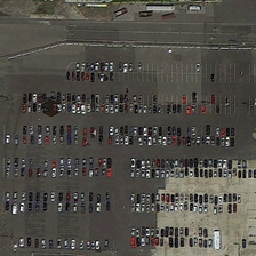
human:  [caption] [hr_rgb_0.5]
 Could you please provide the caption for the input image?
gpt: This is parking lot and many cars.

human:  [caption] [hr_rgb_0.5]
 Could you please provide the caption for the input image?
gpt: This is a parking lot.

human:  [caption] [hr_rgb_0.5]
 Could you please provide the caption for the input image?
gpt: This is a parking lot and many cars.

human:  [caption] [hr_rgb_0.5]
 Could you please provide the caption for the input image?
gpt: It's a parking lot with lots of cars.

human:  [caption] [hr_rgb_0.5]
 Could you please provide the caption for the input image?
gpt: it is gray land and road, and in all color`s cars .